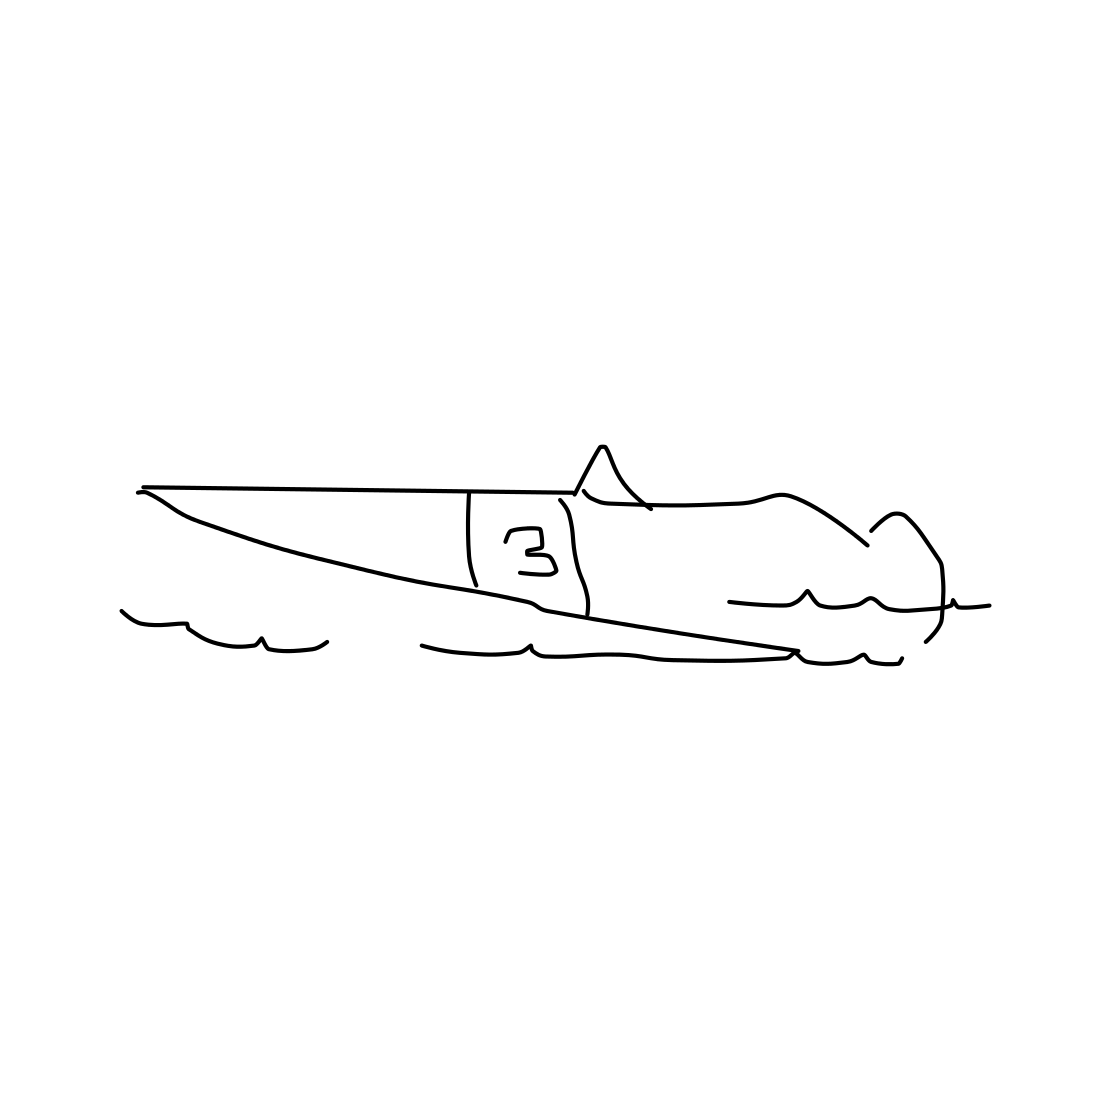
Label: speed-boat